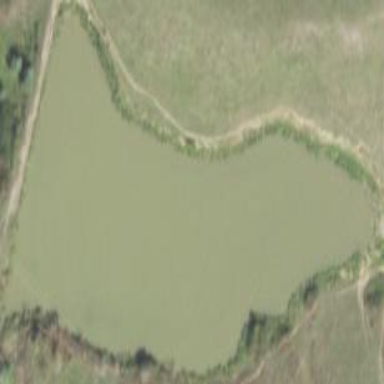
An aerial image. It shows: Peaceful pond surrounded by nature.